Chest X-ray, PA view. Patient: 17 years old, sex F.
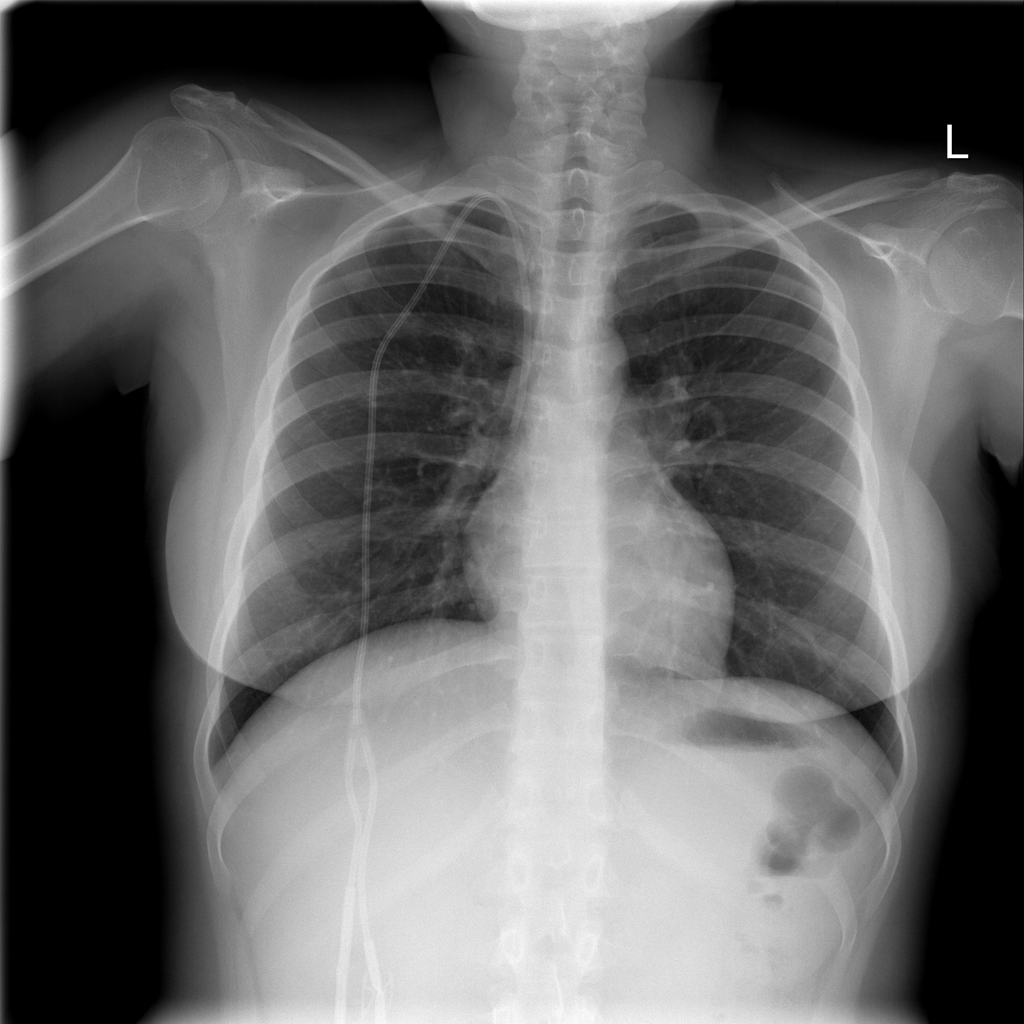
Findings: No Finding